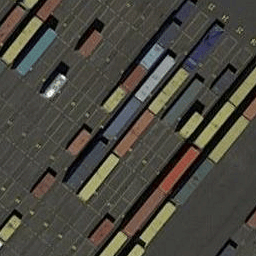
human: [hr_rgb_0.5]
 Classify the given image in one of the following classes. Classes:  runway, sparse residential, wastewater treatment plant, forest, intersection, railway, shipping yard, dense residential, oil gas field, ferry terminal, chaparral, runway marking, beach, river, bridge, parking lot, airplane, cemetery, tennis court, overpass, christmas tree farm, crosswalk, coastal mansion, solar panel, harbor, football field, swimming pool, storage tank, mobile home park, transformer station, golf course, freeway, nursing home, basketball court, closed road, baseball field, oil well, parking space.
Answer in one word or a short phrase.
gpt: shipping yard